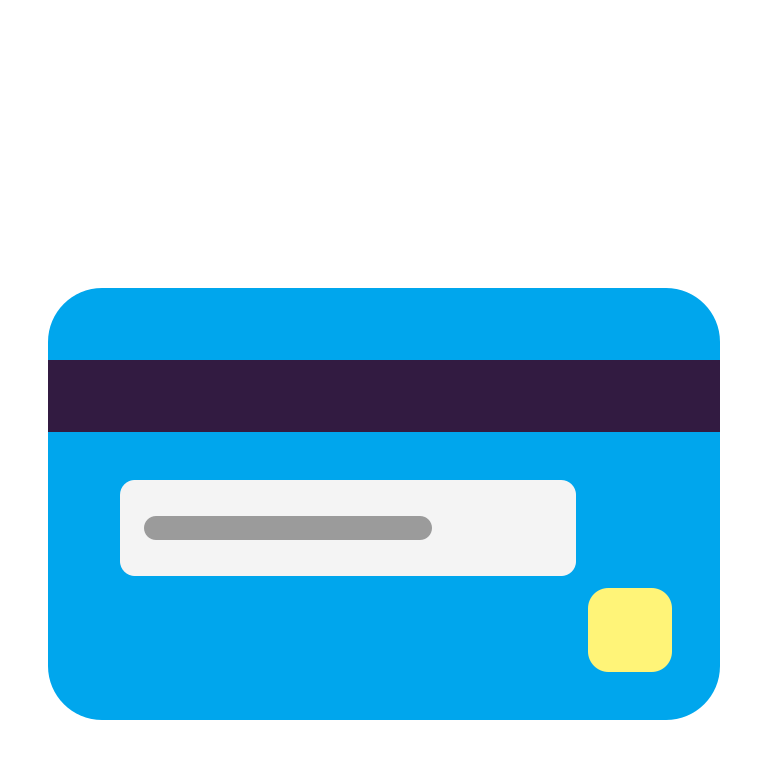
credit card flat